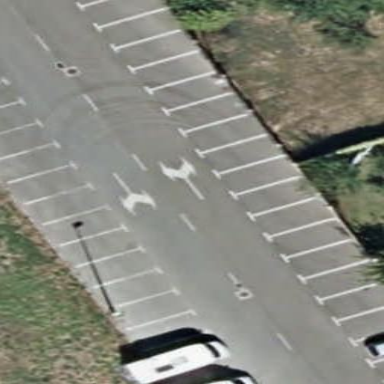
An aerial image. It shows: Parking space.